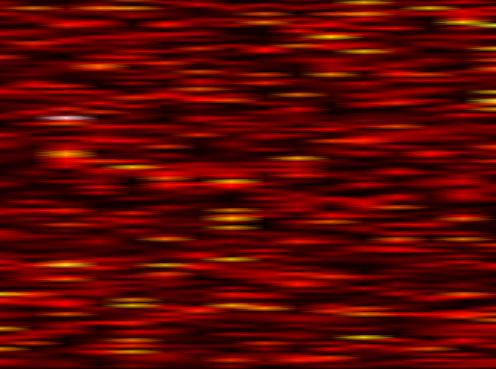
Label: FOFDM